This grayscale image was formed by reshaping a rotor test-rig vibration snapshot into a 2-D grid. Based on the visible evidence, which rotor condition applies: normal, misalignment, unbalance, looseness?
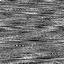
Answer: misalignment